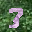
Label: 3